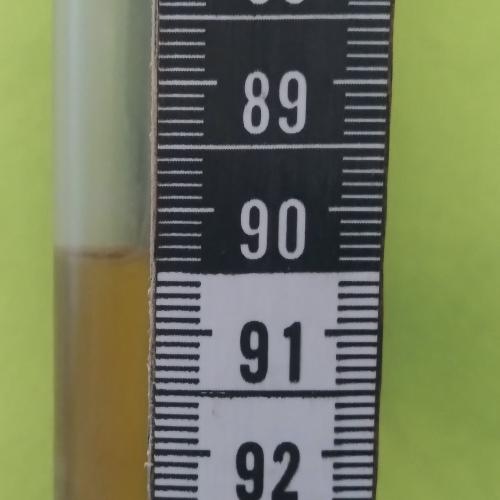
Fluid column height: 90.4 cm